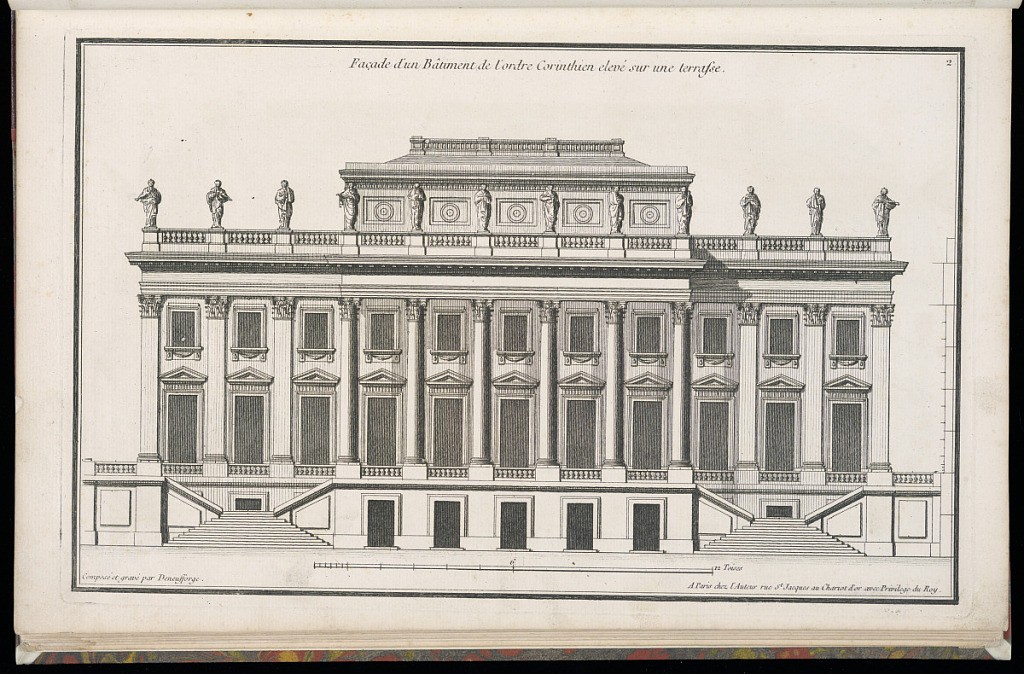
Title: Façade d'un Bâtiment de l'Ordre Corinthien elevé sur une terrasse
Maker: Jean-François de Neufforge, Flemish, 1714 – 1791
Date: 1768
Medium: Engraving on paper
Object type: Print
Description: Design for a building decorated in a Corinthian order and with figurative statues along the roofline. There is a scale bar of 12 toises (1 toise was equal to about 3.799 square meters) at the bottom of the page. The plate is signed and numbered.